This wavelet scalogram was computed from a rotor test-rig vibration snapshot. Based on the visible evidence, which rotor condition applies: normal, misalignment, unbalance, looseness?
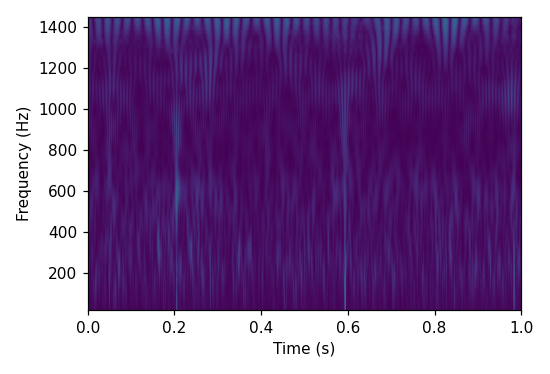
Answer: unbalance